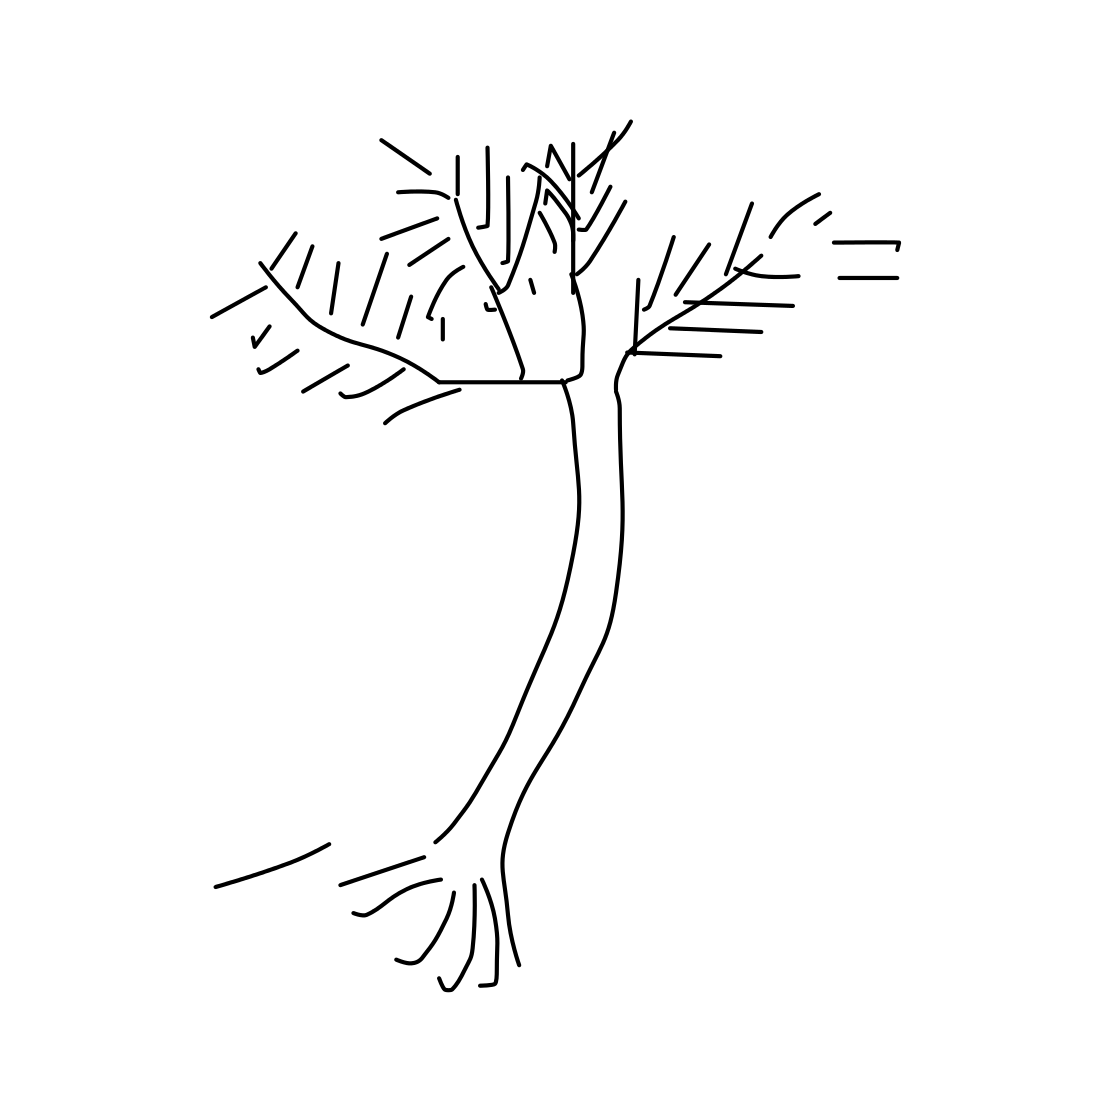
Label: palm tree